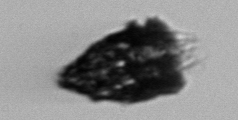
Label: Tintinnopsis